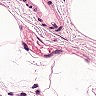
Metastatic tissue present: no